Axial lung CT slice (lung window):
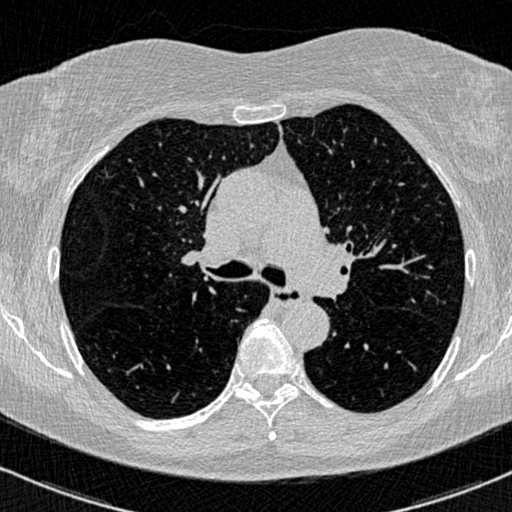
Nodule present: no